Current action and preconditions to check: trajectory_clear

Your task: For each precondition in the list above, predict whether it will hold at this action.

Consider the current scene as observed from the mobile robot's camera, and analyze the predicted future states of all dynamic agents (e.g., people, animals, vehicles, or any moving entities) within the NEXT SECOND.

IMPORTANT: Only answer "very likely" if you are absolutely certain—based on strong, clear evidence—that a dynamic agent will violate the precondition in the predicted future state. Do NOT answer "very likely" for unlikely, ambiguous, or low-probability risks.

Ask yourself for each precondition: Is there a high probability, with clear and convincing evidence, that the predicted future states of any dynamic agent will interfere with the predicted future state of the currently executing action within the NEXT SECOND, causing that precondition to fail?

Assess the risk level based on these predictions. Use "likely" or "very likely" if motions create a clear risk of interference.

Use "neutral" or "improbable" if agents are nearby but their predicted paths are clearly diverging or non-conflicting.

Failure Risk Categories: "very improbable", "improbable", "neutral", "likely", "very likely"

Answer Format: Output ONLY the probability_of_failure value from these categories: "very improbable", "improbable", "neutral", "likely", "very likely"

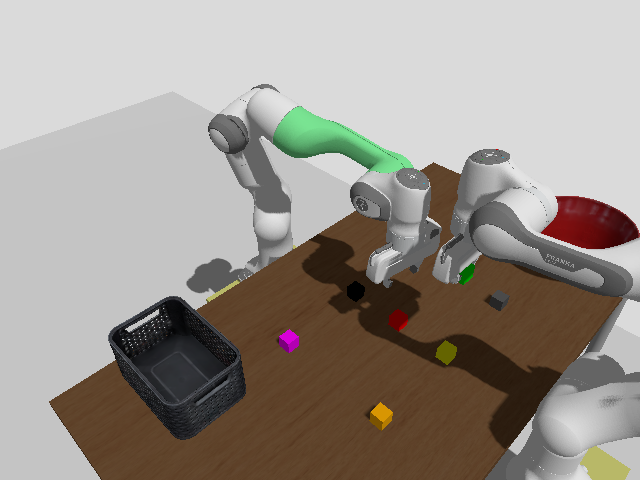

Answer: likely